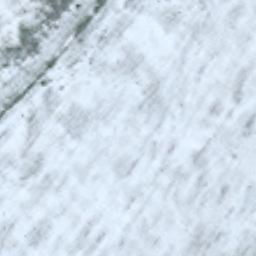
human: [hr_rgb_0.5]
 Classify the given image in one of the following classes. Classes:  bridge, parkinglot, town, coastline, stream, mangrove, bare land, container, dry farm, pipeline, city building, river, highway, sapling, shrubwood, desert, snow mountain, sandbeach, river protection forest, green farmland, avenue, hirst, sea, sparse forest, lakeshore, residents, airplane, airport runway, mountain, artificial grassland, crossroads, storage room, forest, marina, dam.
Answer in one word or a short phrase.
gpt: snow mountain